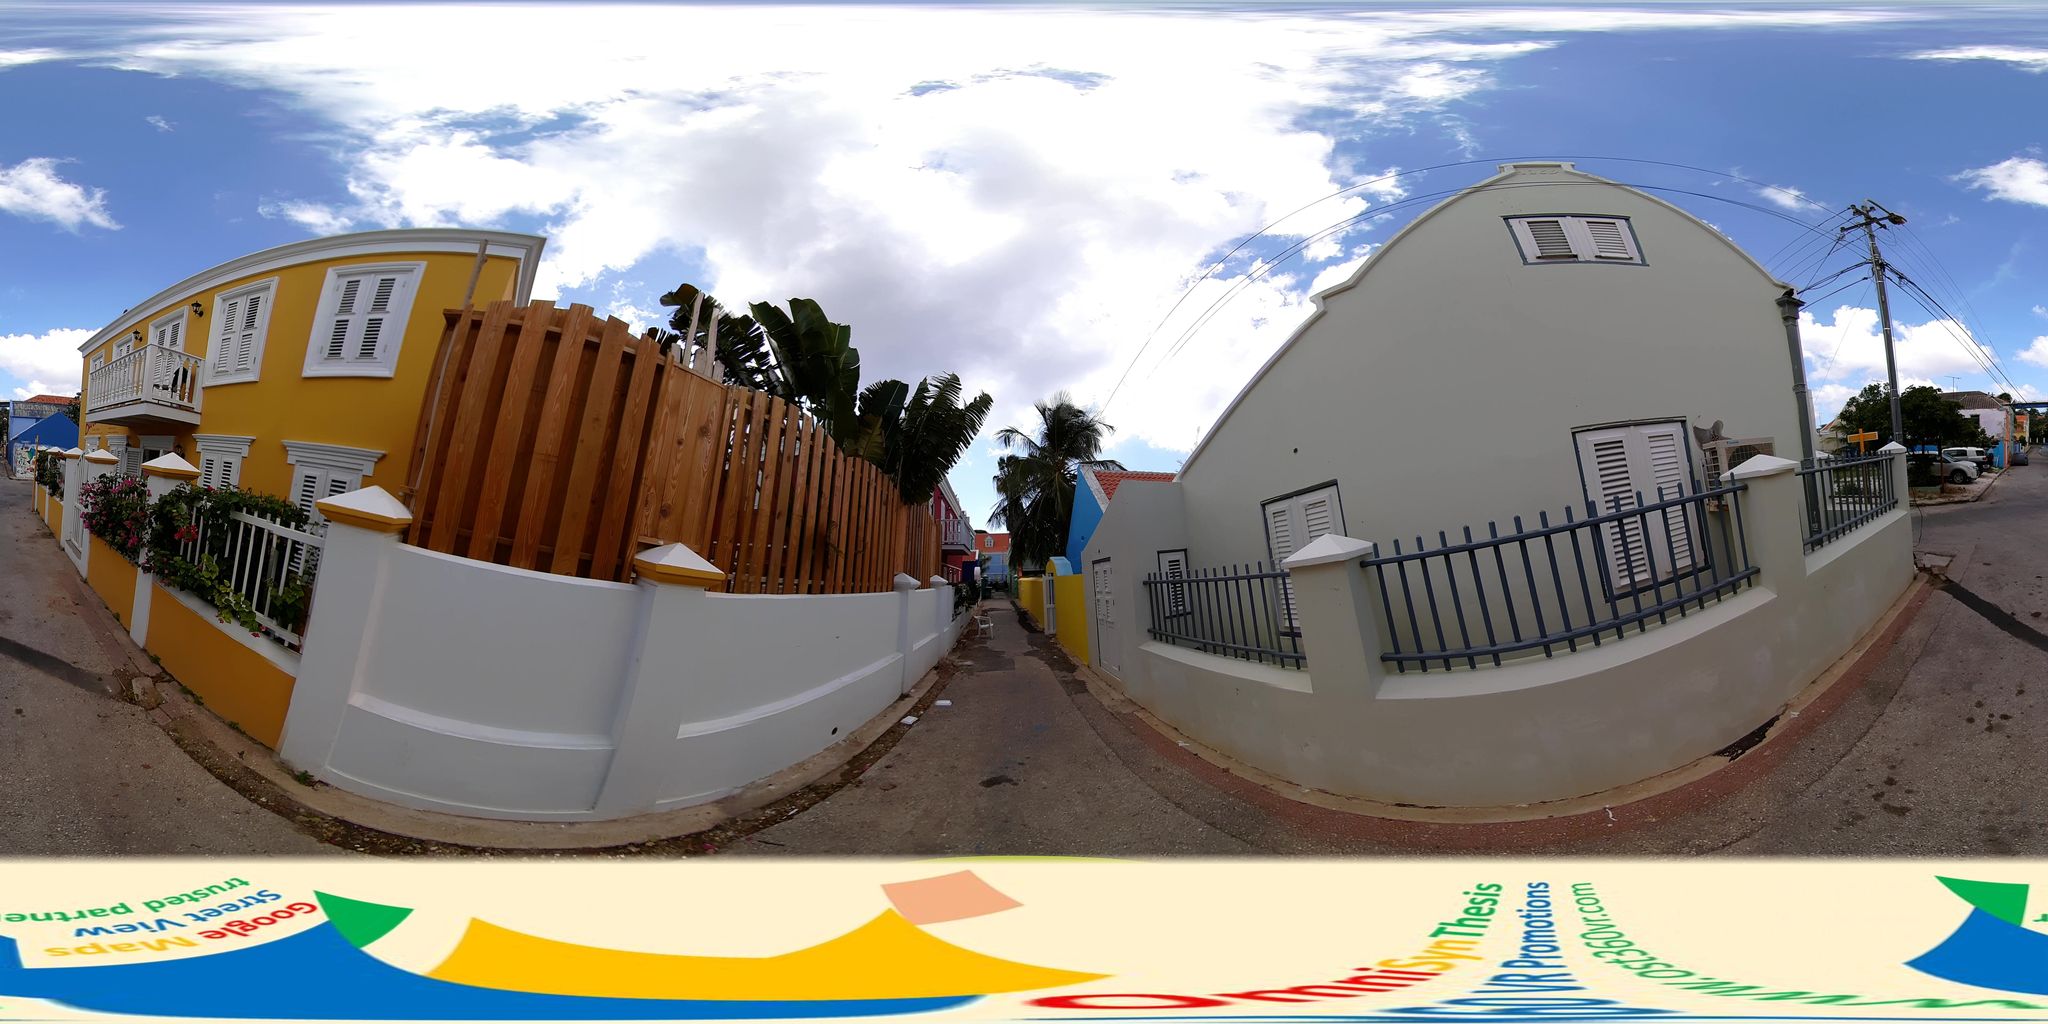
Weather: clear
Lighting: day
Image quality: good
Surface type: cycling surface
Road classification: pedestrian
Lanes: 1
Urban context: suburban or peri-urban
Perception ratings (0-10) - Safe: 1.03, Lively: 1.64, Beautiful: 1.2, Boring: 9.23, Depressing: 1.21, Wealthy: 4.4